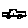
Label: car